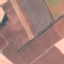
Land use / land cover: AnnualCrop